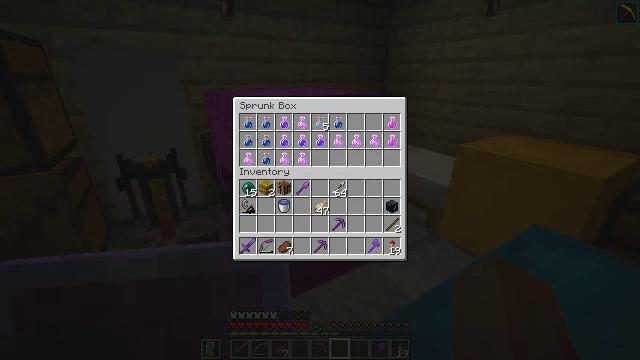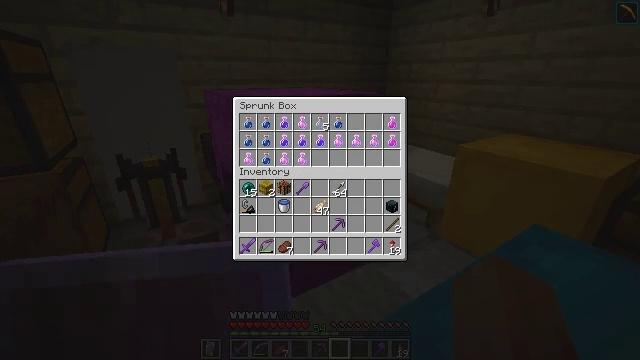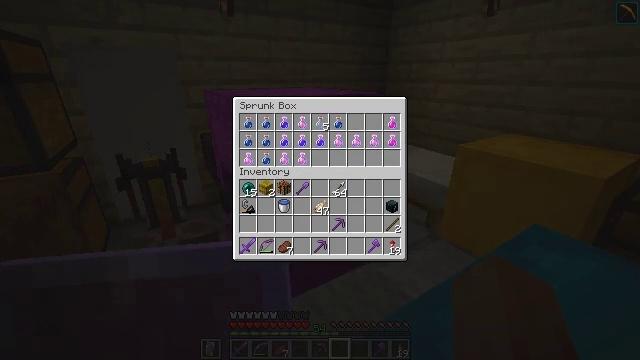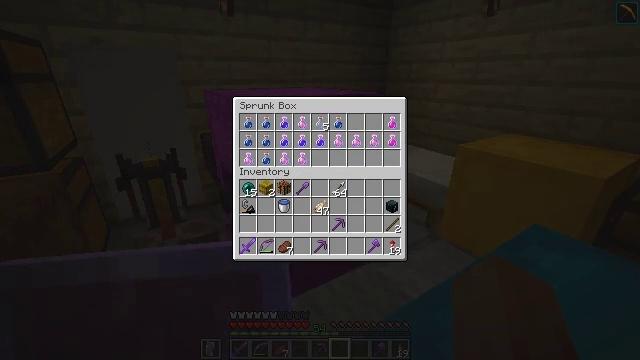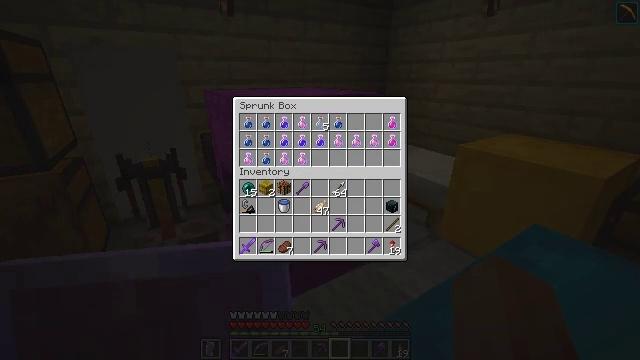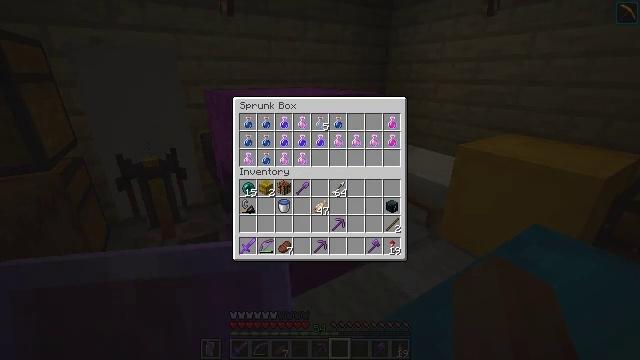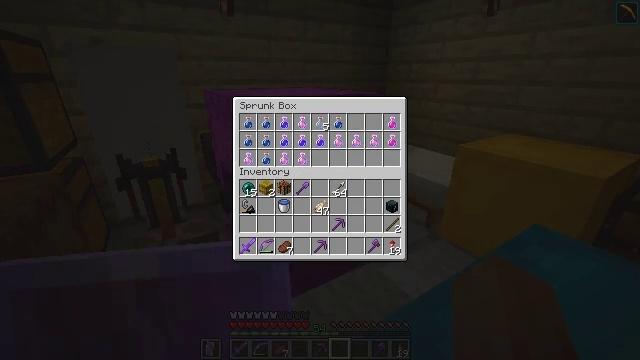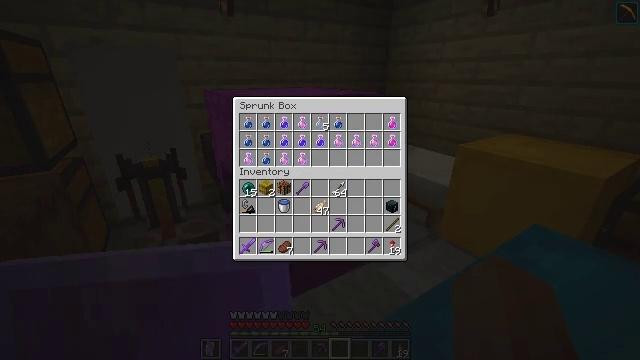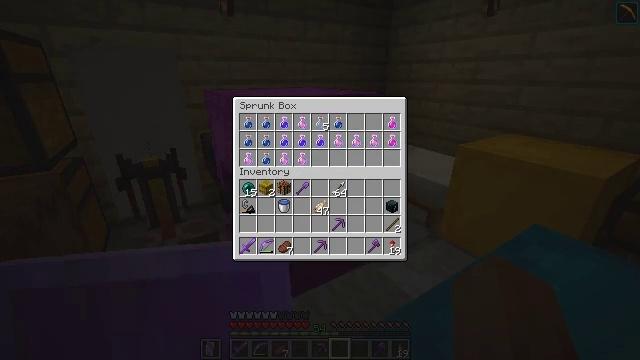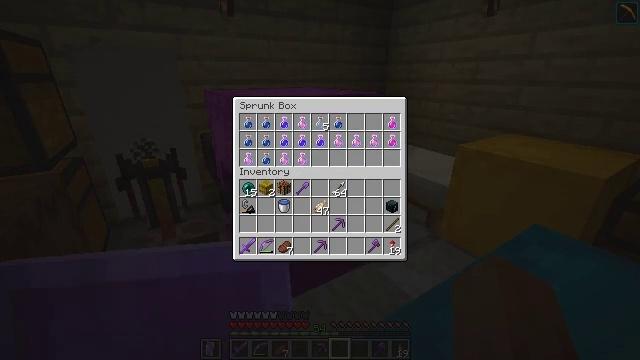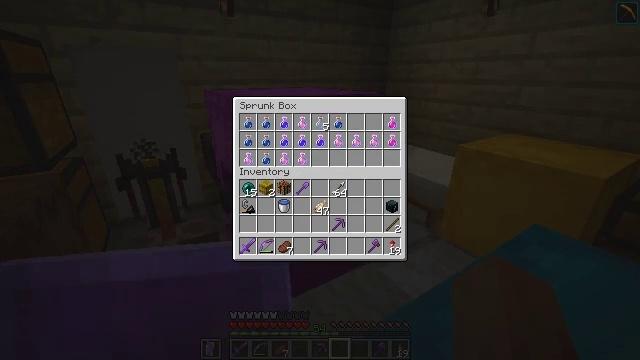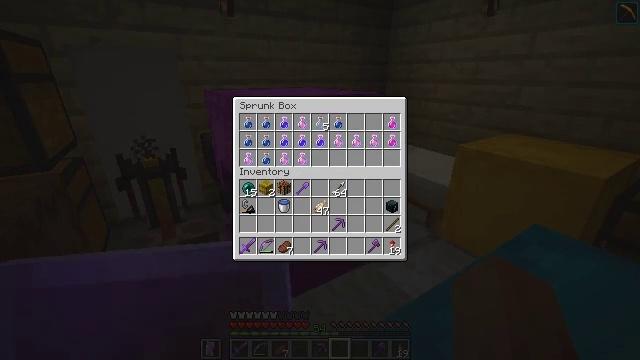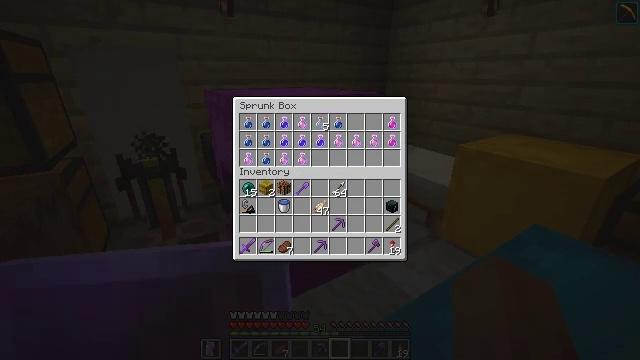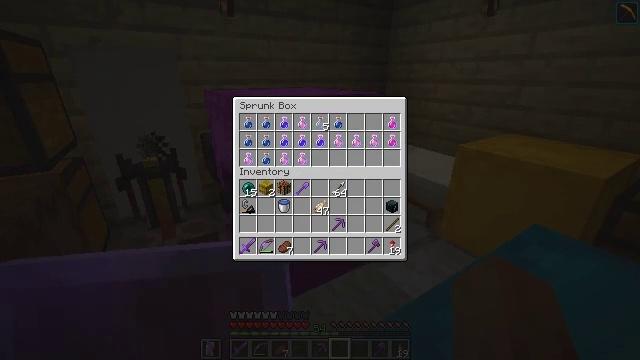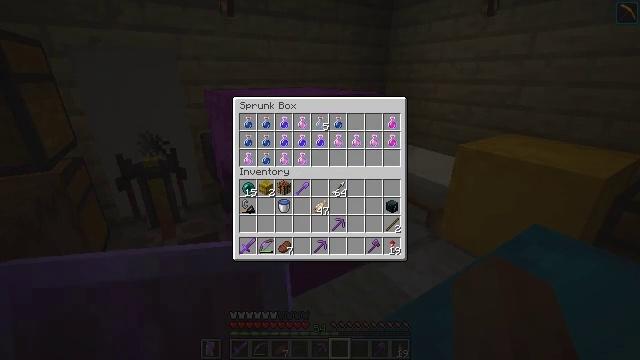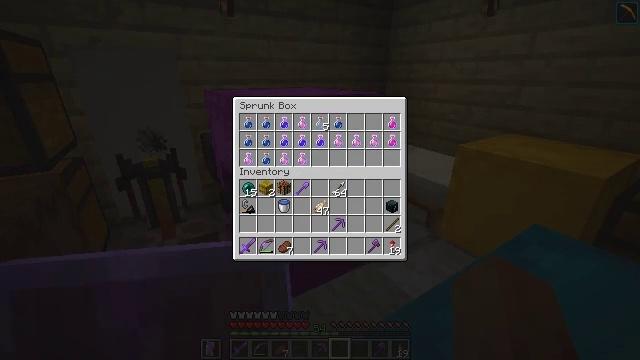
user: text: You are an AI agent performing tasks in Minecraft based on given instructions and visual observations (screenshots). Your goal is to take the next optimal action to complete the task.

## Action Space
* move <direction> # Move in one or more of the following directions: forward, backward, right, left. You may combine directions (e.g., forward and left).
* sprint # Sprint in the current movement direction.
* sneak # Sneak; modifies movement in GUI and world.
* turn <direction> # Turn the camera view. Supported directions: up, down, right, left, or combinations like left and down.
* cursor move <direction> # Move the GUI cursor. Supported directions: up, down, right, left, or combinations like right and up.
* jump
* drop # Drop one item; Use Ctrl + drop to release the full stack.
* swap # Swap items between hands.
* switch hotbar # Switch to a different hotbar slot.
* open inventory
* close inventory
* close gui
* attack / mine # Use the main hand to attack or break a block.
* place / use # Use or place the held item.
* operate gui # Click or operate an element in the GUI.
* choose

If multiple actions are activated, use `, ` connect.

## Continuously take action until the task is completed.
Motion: motion action
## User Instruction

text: Hunt aquatic mobs.
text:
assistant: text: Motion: no_op
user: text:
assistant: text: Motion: no_op
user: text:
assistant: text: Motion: no_op
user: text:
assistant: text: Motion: no_op
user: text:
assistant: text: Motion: no_op
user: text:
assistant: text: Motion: no_op
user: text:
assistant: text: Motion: no_op
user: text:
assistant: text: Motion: no_op
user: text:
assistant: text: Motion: no_op
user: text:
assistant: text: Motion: no_op
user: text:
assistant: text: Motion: no_op
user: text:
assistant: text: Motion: no_op
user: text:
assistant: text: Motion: no_op
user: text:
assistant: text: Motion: no_op
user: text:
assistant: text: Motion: no_op
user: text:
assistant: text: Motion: no_op
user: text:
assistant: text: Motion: no_op
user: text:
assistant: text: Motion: no_op
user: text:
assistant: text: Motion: no_op
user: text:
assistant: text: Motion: no_op
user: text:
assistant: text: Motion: no_op
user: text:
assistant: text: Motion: no_op
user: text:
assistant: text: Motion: no_op
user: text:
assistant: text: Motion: no_op
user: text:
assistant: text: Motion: no_op
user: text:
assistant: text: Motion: no_op
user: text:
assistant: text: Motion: no_op
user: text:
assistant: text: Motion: no_op
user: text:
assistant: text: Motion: no_op
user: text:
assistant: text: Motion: no_op